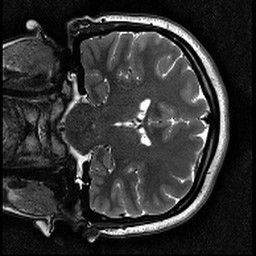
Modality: T2w
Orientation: coronal
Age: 19
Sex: female
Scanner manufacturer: siemens
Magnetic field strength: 3 T
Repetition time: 11.39 s
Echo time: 0.09 s